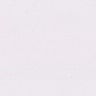
Metastatic tissue present: no